Field crop: maize
Growth stage: 2
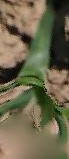
Species: maize